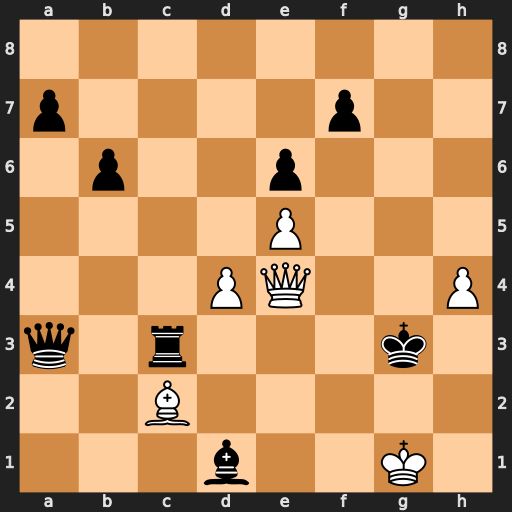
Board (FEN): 8/p4p2/1p2p3/4P3/3PQ2P/q1r3k1/2B5/3b2K1
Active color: w
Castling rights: -
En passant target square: -
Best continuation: Bxd1 Rf3 Qxf3+ Qxf3 Bxf3